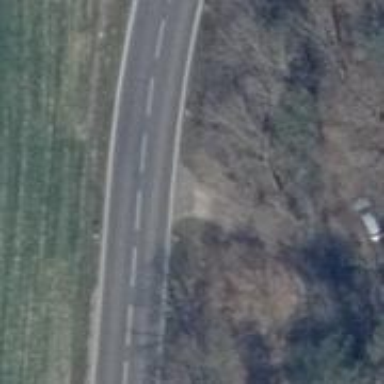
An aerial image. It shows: Secondary road with asphalt surface.